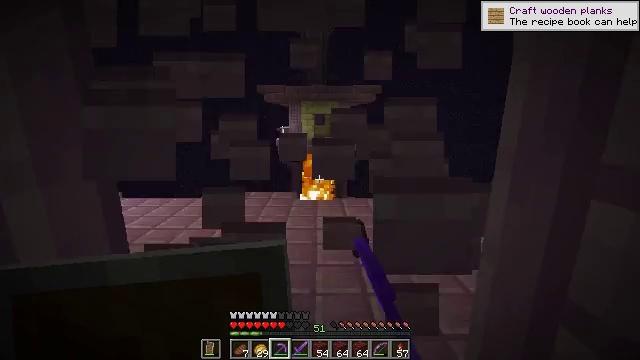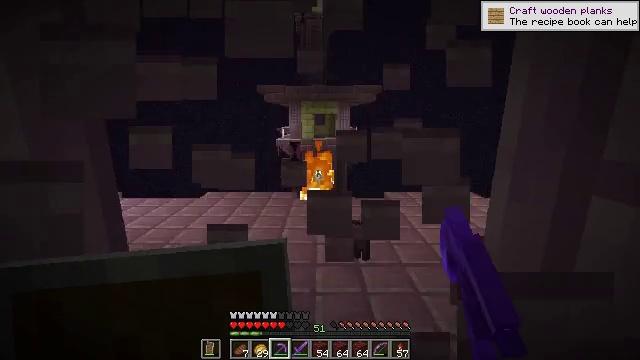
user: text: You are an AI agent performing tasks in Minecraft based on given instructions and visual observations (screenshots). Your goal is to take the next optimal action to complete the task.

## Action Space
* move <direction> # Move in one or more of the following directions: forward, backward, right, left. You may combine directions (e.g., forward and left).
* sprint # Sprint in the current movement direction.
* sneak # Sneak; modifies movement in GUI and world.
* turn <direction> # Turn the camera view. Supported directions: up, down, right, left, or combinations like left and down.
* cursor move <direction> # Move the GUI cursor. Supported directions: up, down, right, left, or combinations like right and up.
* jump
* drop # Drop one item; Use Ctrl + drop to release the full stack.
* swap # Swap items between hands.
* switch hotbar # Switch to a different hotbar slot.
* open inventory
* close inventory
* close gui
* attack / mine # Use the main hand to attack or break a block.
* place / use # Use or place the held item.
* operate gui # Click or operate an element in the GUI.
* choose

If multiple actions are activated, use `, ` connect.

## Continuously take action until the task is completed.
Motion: motion action
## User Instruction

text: Disassemble the purpur stairs block.
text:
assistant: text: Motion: attack / mine
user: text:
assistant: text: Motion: attack / mine